Interaction volume radius: 5 \u00c5
Interaction volume height: 35 \u00c5
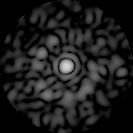
Disorder parameter: 0.8148